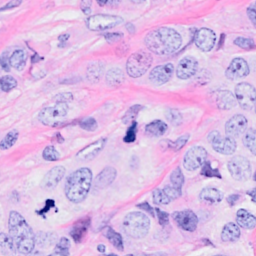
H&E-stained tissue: Breast